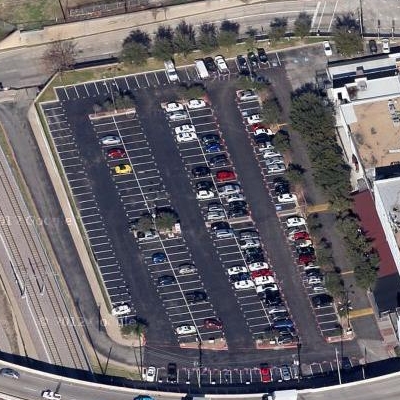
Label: gParking